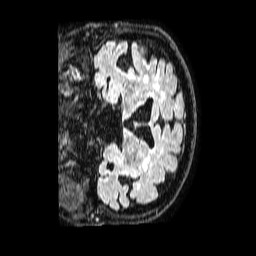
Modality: FLAIR
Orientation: coronal
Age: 77
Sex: female
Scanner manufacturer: philips
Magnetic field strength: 1.5 T
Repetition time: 4.8 s
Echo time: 0.3 s